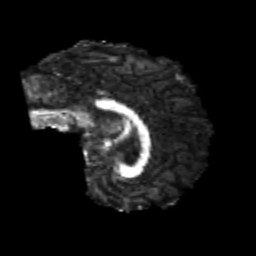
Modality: FA
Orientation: sagittal
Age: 21
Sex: male
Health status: healthy
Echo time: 0.074 s